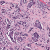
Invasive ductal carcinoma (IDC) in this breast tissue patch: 1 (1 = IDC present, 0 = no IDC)